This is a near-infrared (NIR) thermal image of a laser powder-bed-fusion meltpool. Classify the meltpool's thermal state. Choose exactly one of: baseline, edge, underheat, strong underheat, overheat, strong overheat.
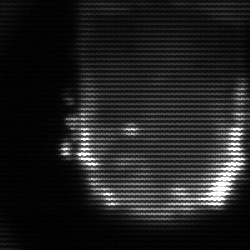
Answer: baseline